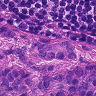
Metastatic tissue present: yes